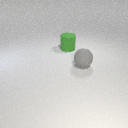
large green rubber cylinder behind large gray rubber sphere